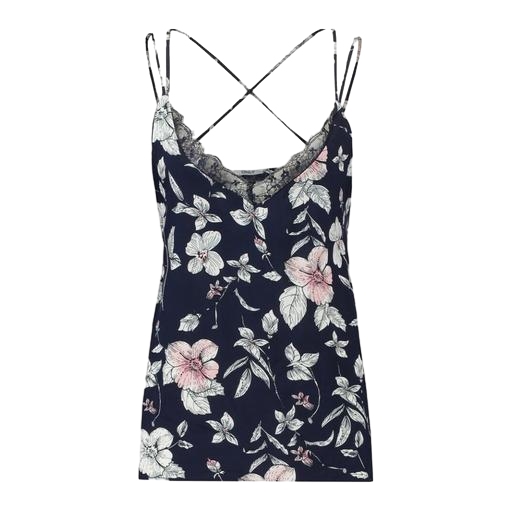
blue floral-print tank top, black floral print cami, blue sleeveless floral-print shirt, white background